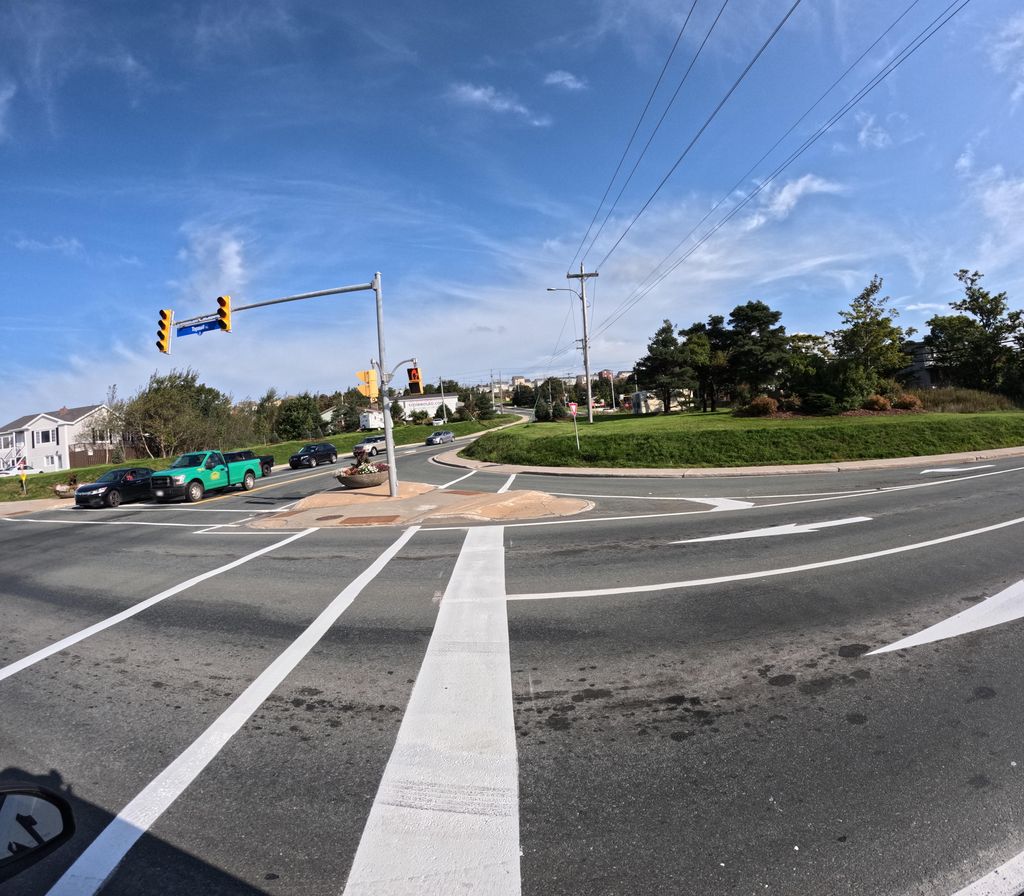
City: st_johns